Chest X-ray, PA view. Patient: 73 years old, sex M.
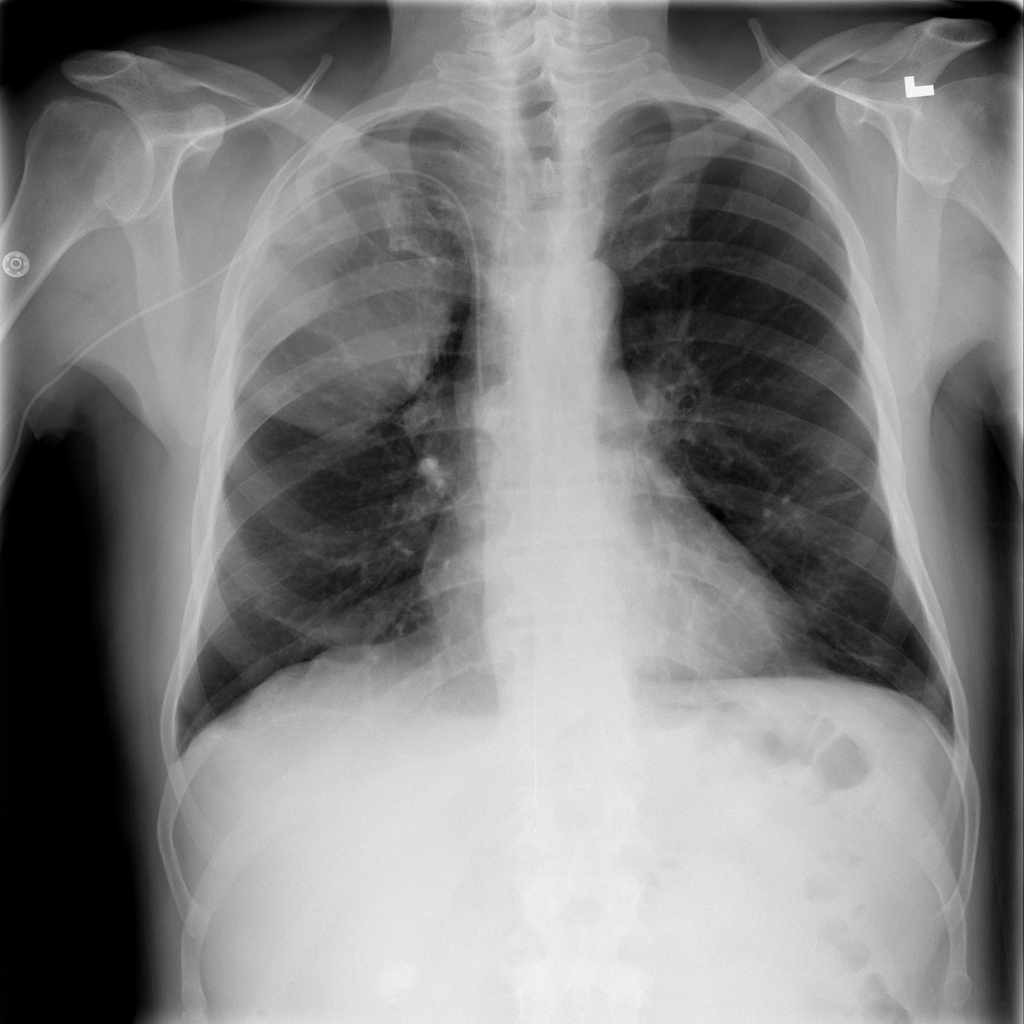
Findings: No Finding